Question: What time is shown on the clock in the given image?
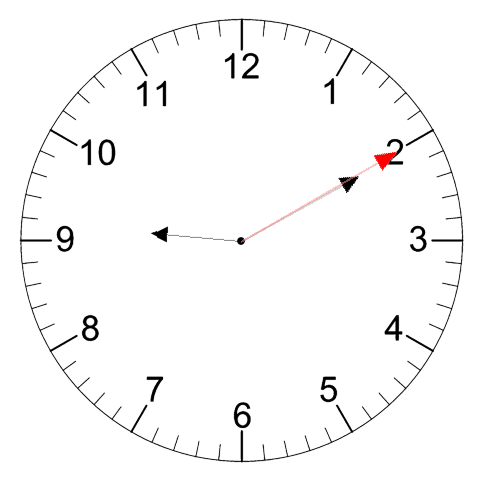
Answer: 09:10:10